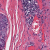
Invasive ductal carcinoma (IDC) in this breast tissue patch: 0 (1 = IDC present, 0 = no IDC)